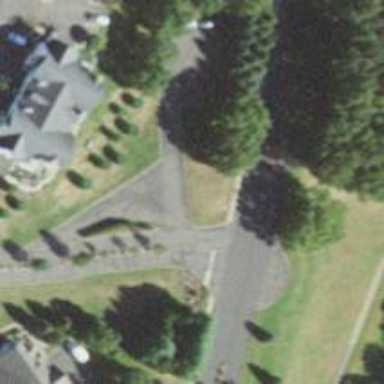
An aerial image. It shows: Asphalt driveway used as service road.